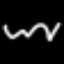
Label: squiggle